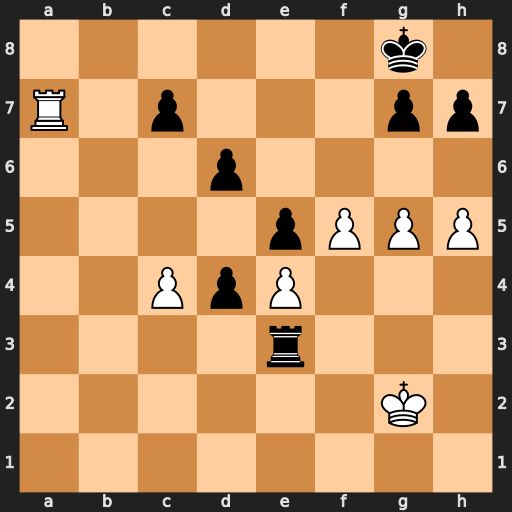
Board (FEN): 6k1/R1p3pp/3p4/4pPPP/2PpP3/4r3/6K1/8
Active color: w
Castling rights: -
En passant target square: -
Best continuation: g6 hxg6 fxg6 Kf8 Ra8+ Ke7 h6